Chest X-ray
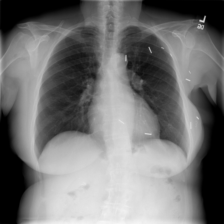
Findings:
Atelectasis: negative
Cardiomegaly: negative
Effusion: negative
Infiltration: negative
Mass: negative
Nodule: negative
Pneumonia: negative
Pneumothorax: negative
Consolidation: negative
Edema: negative
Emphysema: negative
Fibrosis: negative
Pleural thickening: negative
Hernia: negative